Field crop: maize
Growth stage: 2
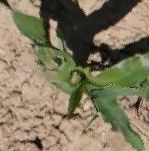
Species: maize